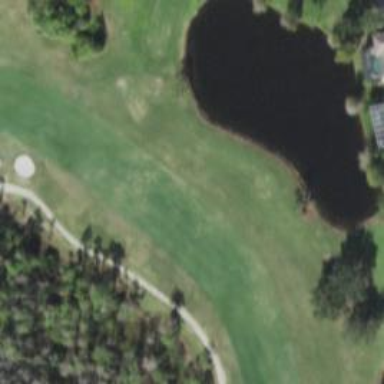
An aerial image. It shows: View of golf hole.